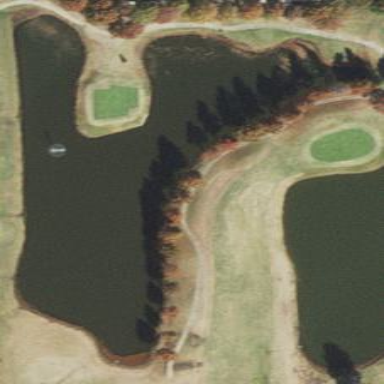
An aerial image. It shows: Water hazard in golf course. The hazard is natural water feature.